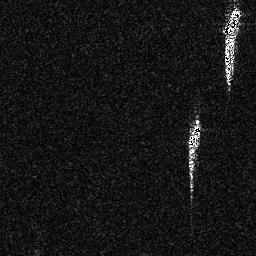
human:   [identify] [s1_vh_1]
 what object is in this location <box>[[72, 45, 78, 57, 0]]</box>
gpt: <ref>1 small ship at the right</ref>